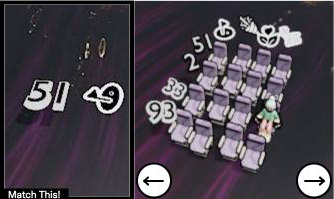
Task: seats
Answer: no